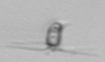
Label: Calciopappus